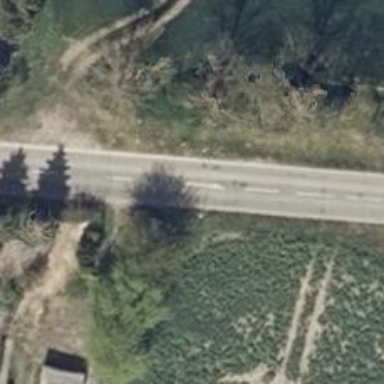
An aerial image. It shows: Secondary road with asphalt surface.